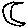
Label: moon